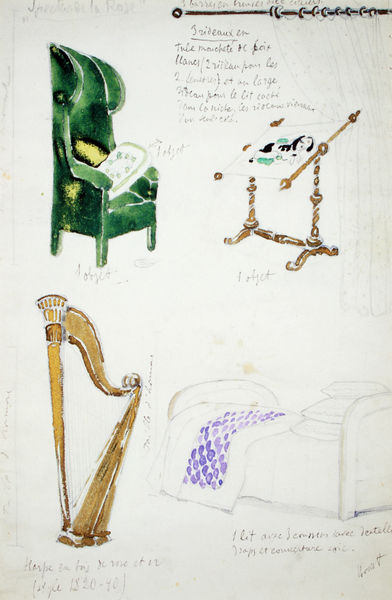
Titel: Entwürfe für Bühnenrequisiten im Ballett "Le Spectre de la Rose"
Künstler: Léon Bakst
Standort: London
Institution: Victoria and Albert Museum
Schlagwörter: aquarell, grün, braun, holz, skizze, stuhl, tisch, zeichnung, bild, instrument, möbel, vorhang, gold, sessel, decke, instrumente, schrift, sofa, studie, lila, kissen, gardine, ohrensessel, polster, staffelei, bett, bettdecke, text, tupfen, pult, lesepult, grünn, harfe, stickrahmen, stehpult